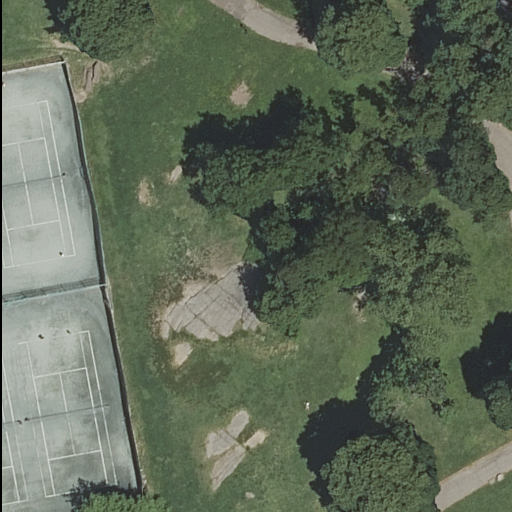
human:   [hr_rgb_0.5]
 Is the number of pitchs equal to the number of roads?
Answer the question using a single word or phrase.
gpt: yes

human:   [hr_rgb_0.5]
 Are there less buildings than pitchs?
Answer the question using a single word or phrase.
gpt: yes

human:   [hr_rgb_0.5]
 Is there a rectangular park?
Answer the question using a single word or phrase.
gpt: yes

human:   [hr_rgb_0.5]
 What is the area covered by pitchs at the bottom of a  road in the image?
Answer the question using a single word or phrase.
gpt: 939m2

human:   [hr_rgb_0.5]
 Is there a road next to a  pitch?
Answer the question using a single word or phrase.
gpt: yes

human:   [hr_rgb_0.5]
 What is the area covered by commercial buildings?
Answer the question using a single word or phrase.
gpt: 0m2

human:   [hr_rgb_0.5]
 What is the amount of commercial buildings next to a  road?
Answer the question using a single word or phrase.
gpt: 0

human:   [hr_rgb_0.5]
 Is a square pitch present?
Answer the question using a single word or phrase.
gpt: no

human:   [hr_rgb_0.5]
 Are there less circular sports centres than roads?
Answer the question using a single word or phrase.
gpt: yes

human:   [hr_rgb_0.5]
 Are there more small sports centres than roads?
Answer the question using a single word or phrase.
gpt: no

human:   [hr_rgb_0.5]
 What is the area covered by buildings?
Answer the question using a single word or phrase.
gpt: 0m2

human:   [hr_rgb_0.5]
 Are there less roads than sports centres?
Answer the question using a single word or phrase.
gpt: no

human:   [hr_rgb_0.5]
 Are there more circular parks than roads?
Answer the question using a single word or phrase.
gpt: no

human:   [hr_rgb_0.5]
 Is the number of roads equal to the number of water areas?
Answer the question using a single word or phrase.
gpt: no

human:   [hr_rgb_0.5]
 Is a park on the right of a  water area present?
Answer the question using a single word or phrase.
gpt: no

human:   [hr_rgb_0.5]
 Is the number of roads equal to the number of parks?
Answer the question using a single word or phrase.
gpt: no

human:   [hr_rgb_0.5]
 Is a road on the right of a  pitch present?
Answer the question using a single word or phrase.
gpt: yes

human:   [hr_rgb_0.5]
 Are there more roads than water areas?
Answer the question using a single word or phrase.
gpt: yes

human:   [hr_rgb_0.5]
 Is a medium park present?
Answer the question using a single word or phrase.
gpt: no

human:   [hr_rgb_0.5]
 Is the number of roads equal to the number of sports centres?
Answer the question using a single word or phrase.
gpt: no

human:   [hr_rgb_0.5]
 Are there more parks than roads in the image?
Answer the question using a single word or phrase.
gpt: no

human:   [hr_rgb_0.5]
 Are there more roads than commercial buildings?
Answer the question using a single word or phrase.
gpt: yes

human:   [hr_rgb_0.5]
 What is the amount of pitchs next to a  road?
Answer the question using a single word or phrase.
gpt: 3

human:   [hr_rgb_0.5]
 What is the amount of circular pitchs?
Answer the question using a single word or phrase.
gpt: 0

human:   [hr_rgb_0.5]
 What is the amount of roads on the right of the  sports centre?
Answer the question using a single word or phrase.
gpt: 3

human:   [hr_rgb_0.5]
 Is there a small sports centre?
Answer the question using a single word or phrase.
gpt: no

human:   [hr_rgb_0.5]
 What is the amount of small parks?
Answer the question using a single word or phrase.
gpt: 0

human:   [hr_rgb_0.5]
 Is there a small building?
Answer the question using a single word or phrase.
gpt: no

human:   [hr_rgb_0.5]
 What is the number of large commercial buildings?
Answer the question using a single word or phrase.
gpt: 0

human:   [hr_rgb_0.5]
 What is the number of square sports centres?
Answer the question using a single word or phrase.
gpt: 0

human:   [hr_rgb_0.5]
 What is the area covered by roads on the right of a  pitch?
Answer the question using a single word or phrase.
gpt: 0m2

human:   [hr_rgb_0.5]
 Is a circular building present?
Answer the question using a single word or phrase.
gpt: no

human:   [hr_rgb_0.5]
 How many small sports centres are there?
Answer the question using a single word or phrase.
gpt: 0

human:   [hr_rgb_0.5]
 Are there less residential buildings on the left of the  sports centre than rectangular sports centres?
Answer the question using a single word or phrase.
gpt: yes

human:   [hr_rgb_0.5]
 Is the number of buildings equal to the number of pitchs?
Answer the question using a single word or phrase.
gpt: no

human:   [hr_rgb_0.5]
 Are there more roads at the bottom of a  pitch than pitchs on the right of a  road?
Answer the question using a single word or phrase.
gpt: yes